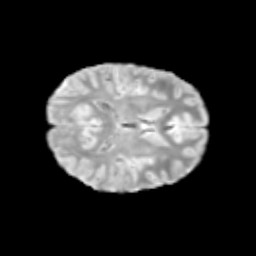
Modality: T2w
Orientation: axial
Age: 11
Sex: female
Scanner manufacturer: siemens
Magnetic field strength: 3 T
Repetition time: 3.8 s
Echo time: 0.07 s